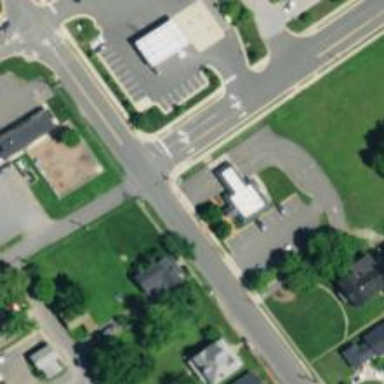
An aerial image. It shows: Unmarked crossing on footway.